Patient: sex F, age 58
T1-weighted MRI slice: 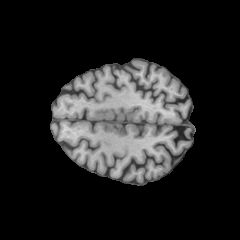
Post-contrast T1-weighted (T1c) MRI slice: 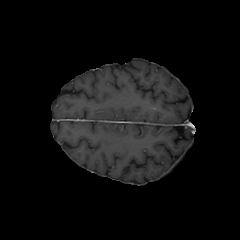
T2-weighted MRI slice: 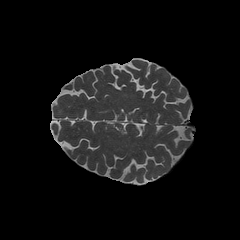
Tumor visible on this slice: no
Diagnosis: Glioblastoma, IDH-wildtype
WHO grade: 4